Question:
>
**How to achieve this ** i tried 9 patch there i cant make this and no direct one available
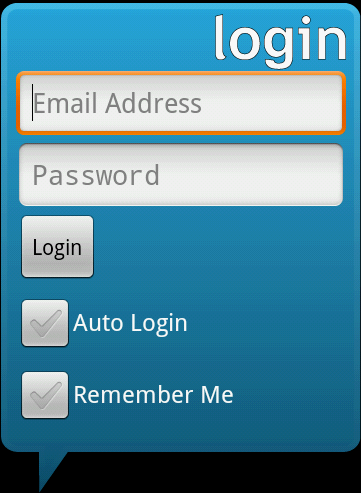
Answer: This is a job for <URL> images.
Here is one of many <URL> with a gradient background.

The expander bars above, below, and to the sides of your image control where the image stretching can occur where the text padding lies.
Here is how to keep the callout in an arbitrary location of the image:

Here is an interactive online tool for drawing the expanders and downloading the result once you find or finish creating your gradient/callout image: <URL>